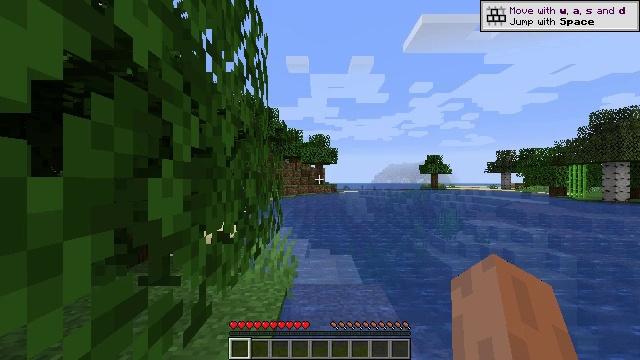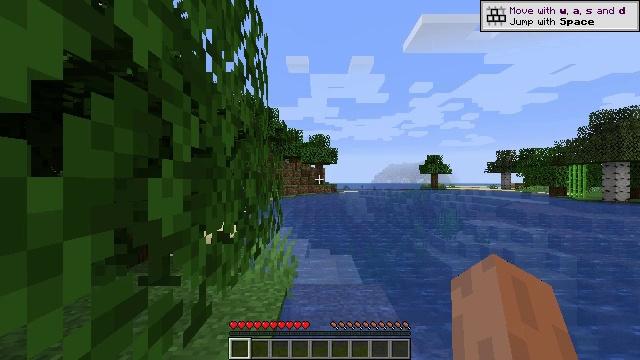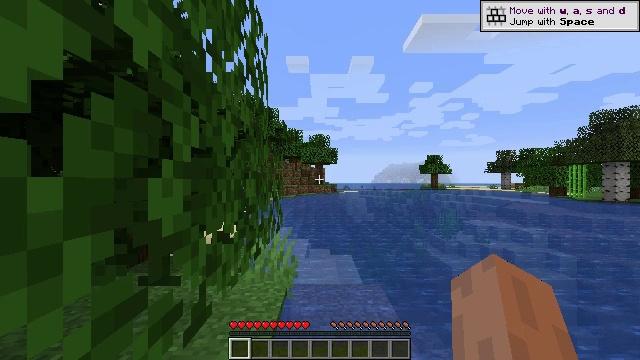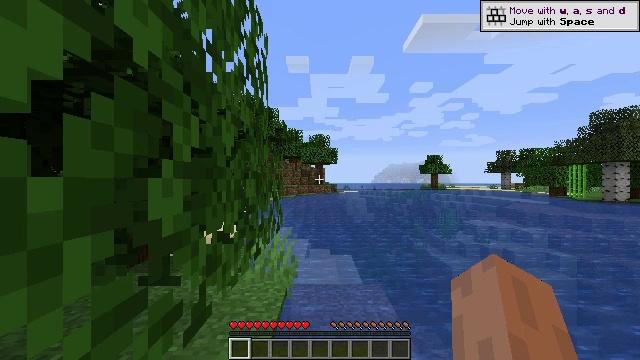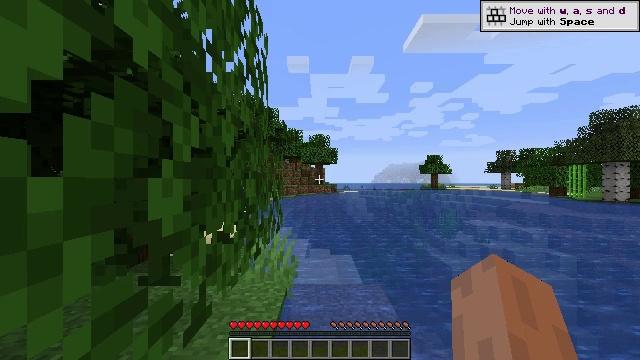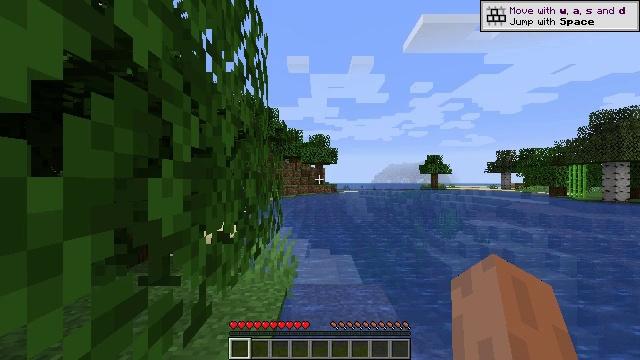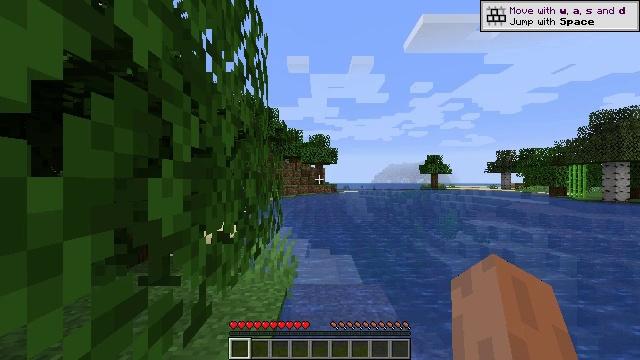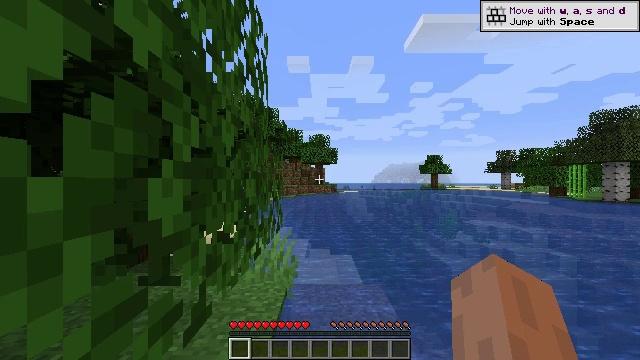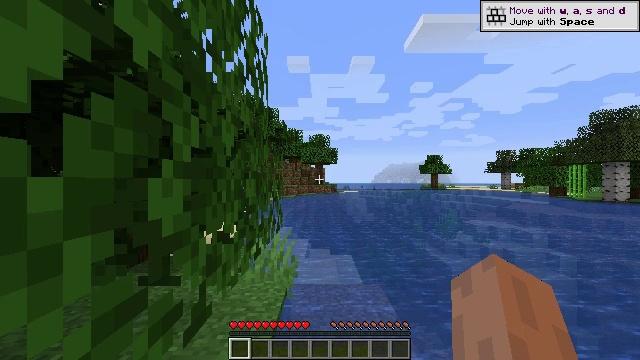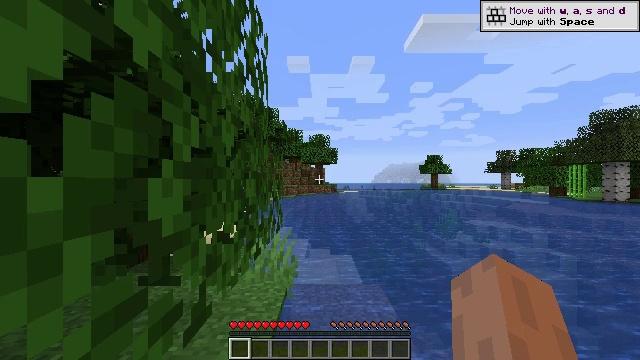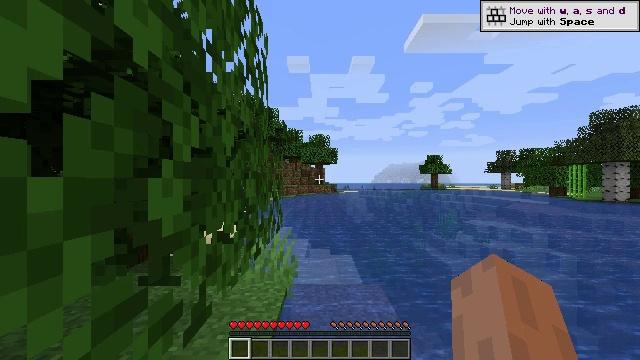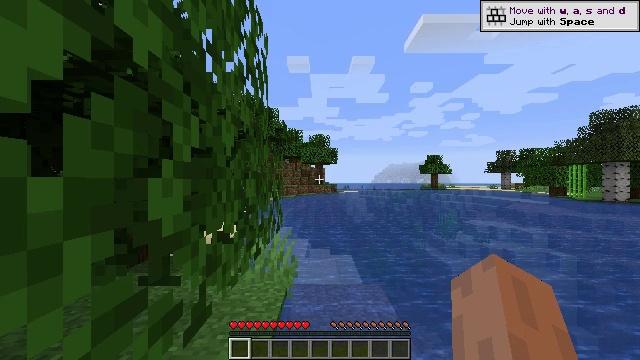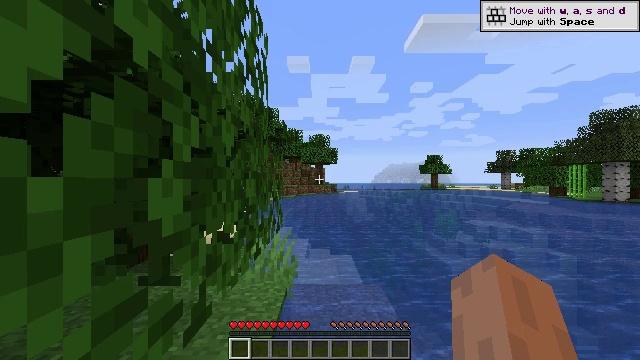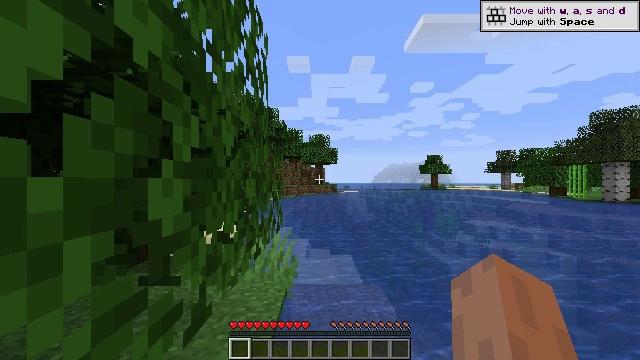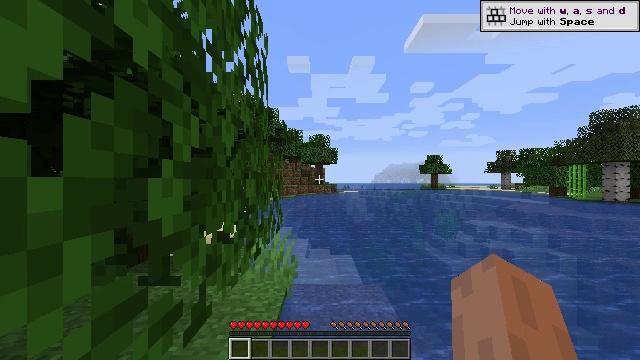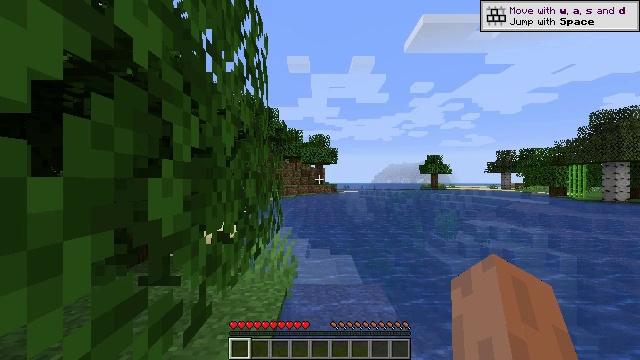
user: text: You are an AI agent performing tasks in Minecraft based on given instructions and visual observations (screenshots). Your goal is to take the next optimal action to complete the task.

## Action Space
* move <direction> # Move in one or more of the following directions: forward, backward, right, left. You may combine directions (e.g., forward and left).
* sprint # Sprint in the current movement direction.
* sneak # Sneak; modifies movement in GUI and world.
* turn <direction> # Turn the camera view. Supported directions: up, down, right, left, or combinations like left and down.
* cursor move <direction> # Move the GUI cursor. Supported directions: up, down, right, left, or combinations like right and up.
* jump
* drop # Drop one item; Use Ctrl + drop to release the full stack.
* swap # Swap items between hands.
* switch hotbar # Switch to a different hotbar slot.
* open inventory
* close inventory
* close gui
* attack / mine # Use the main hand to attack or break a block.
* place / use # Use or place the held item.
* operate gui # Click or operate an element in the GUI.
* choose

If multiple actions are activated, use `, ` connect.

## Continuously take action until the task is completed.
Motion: motion action
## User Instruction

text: Mine grass block from the ground.
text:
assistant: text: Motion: no_op
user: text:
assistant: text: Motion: no_op
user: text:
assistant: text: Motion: no_op
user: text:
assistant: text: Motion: no_op
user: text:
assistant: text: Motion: no_op
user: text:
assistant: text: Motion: no_op
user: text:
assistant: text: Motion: no_op
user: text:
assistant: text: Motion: no_op
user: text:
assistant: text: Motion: no_op
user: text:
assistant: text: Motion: no_op
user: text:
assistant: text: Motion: no_op
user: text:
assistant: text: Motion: no_op
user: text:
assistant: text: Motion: no_op
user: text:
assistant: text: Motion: no_op
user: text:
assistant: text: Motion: no_op
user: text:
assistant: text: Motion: no_op
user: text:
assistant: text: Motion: no_op
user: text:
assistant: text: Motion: no_op
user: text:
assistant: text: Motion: no_op
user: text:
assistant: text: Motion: no_op
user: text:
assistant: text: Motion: no_op
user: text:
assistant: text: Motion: no_op
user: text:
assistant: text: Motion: no_op
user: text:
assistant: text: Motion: no_op
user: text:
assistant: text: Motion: no_op
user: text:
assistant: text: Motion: no_op
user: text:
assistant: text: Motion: no_op
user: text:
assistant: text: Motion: no_op
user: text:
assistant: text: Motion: no_op
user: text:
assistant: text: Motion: no_op